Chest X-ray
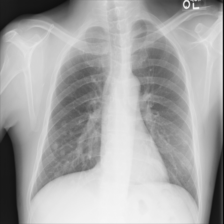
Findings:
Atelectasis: negative
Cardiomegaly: negative
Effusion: negative
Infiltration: negative
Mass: negative
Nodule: negative
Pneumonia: negative
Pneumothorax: negative
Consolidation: negative
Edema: negative
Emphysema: negative
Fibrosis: negative
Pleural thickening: negative
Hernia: negative